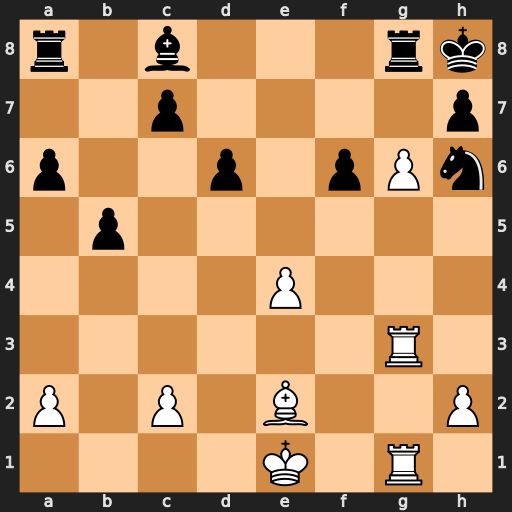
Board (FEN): r1b3rk/2p4p/p2p1pPn/1p6/4P3/6R1/P1P1B2P/4K1R1
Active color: w
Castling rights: -
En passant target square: -
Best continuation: g7+ Rxg7 Rxg7